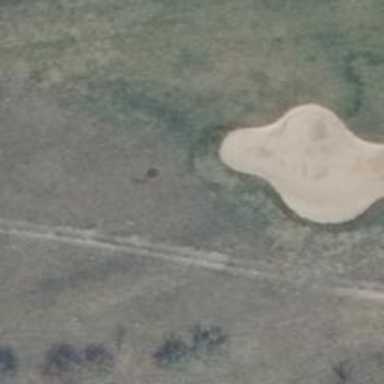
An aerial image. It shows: Golf bunker.